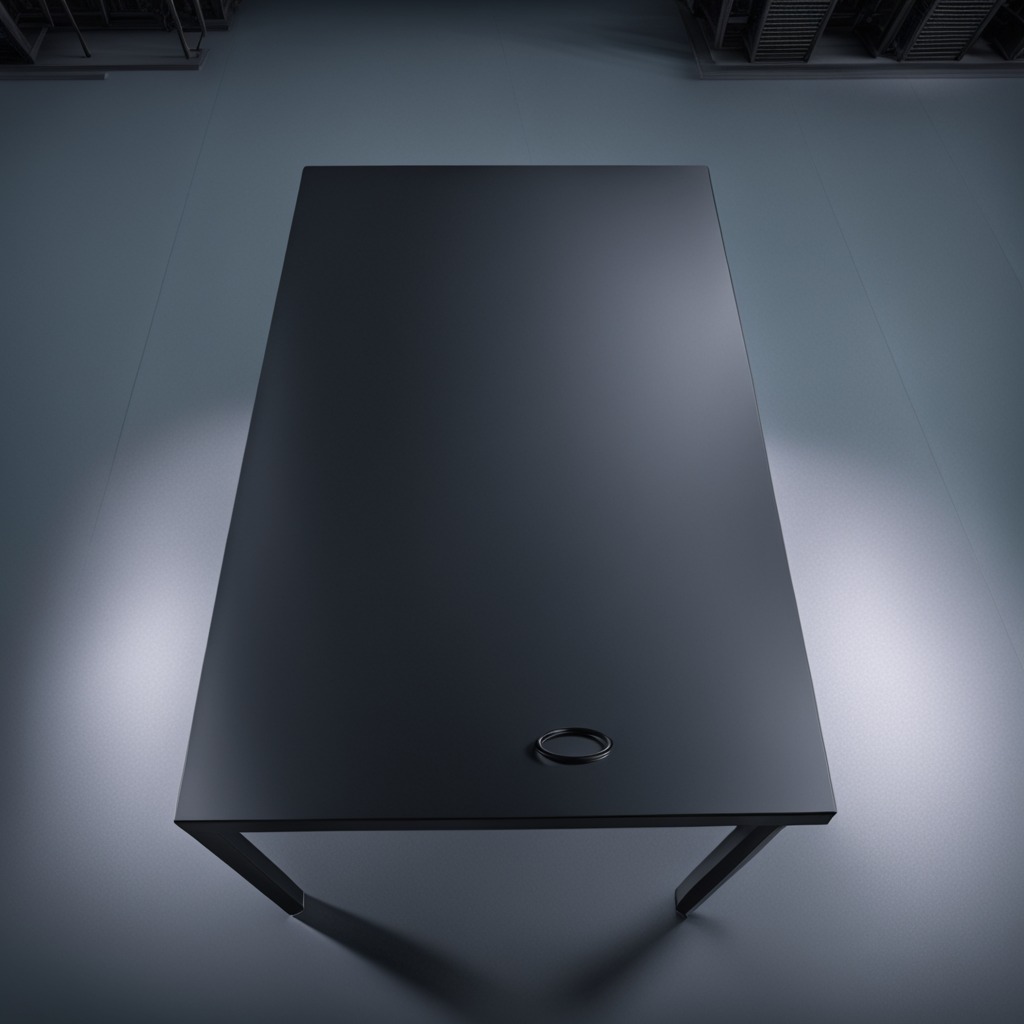
A rubber O-ring is lying on the clean empty table in the basement in the evening soft directional lighting on the tabletop realistic grain studio-quality clarity centered framing